Question: What is the measurement shown in the image?
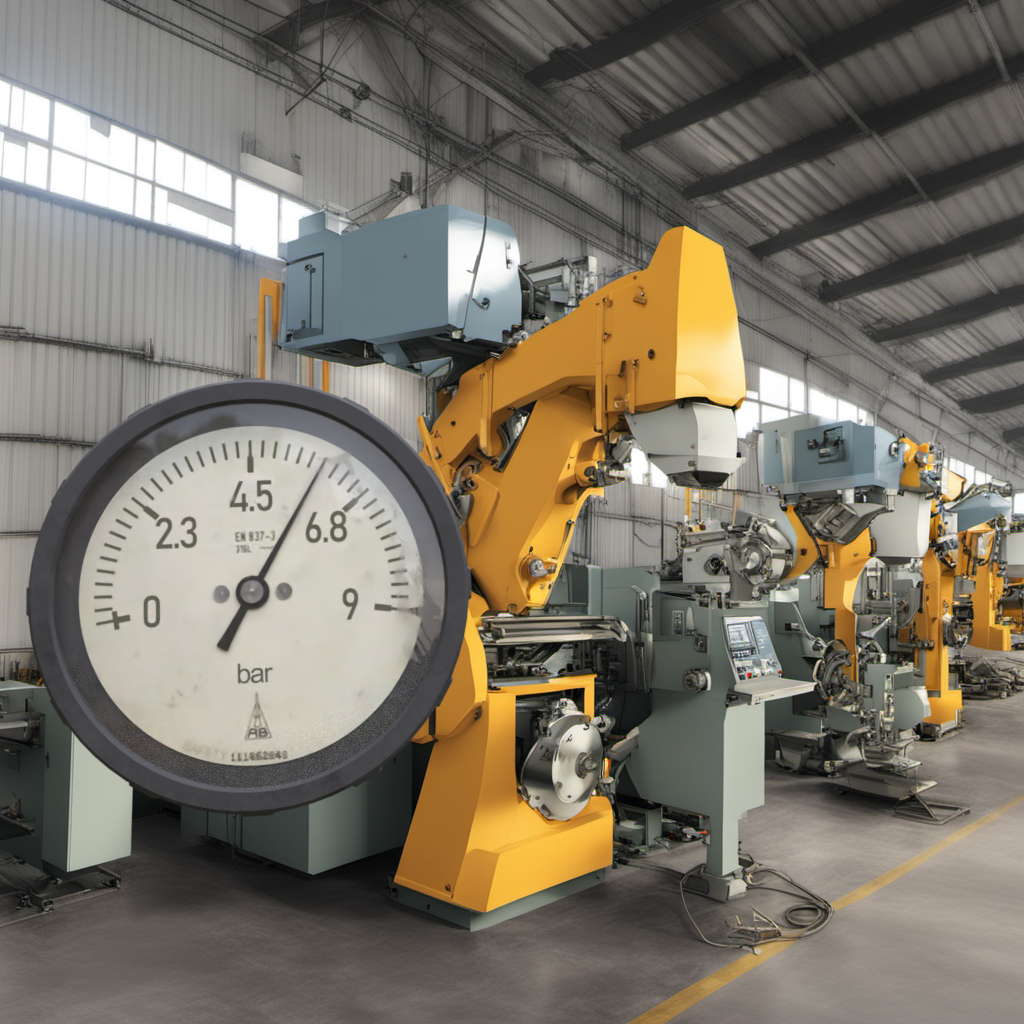
Answer: The result is 5.81
Question: What is the reading range of this measurement?
Answer: The range is from 0 to 9
Question: What is the minimum and maximum reading range of this measurement?
Answer: The minimum value is 0 and the maximum value is 9